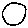
Label: circle